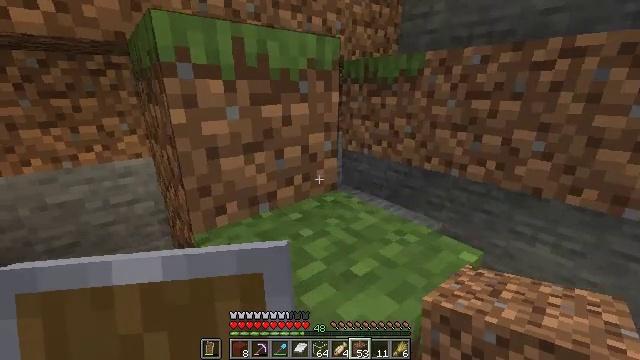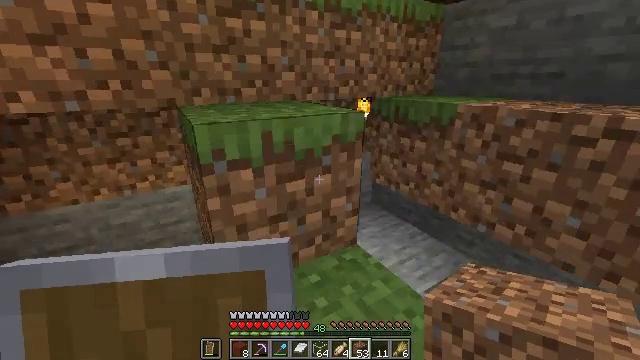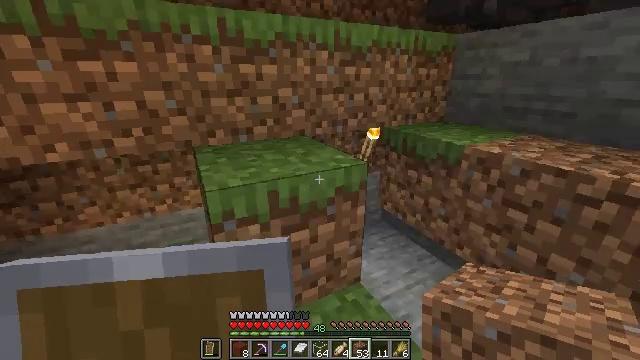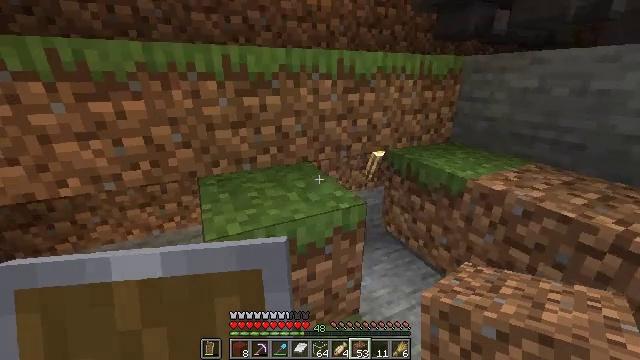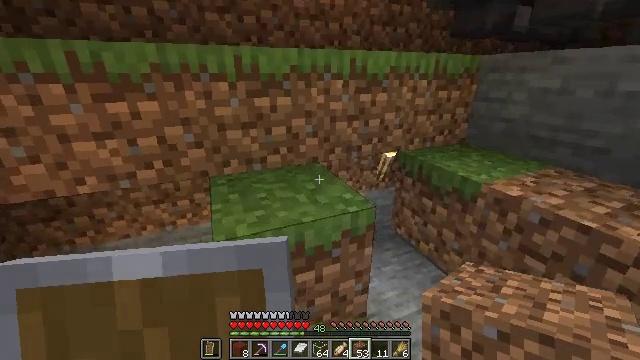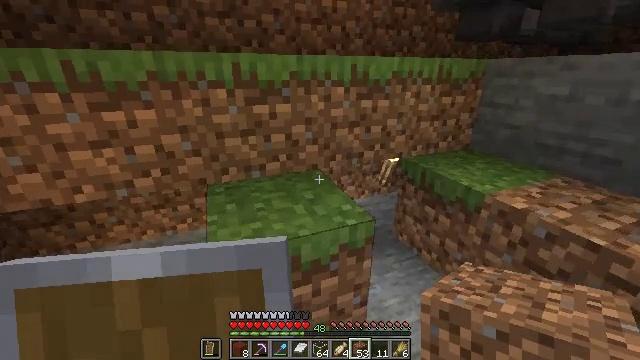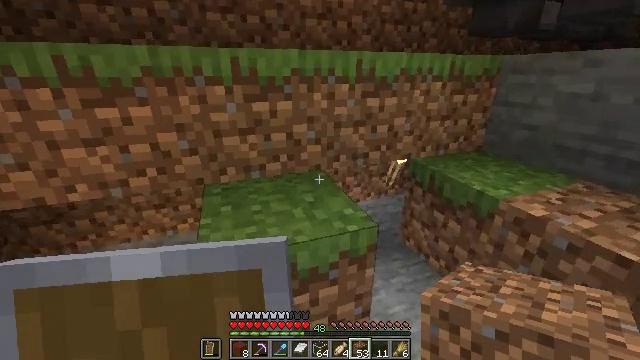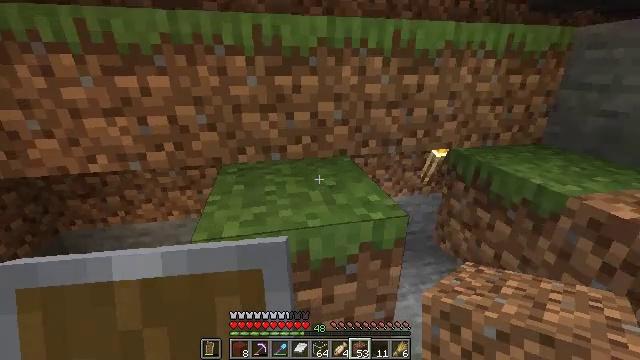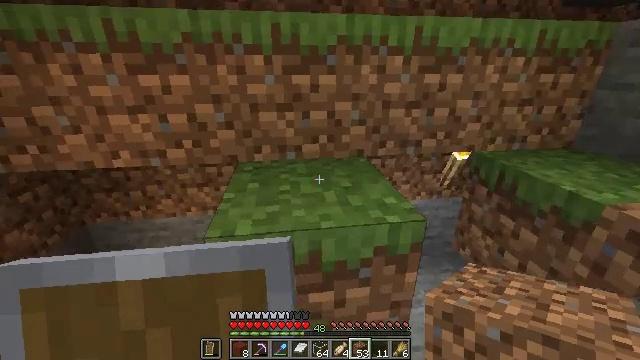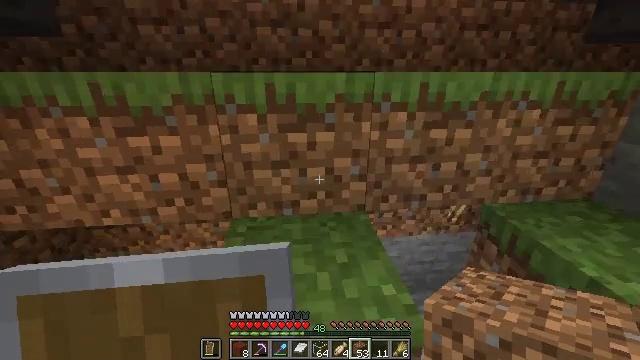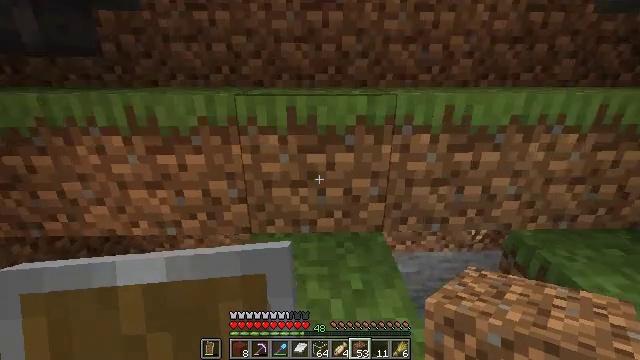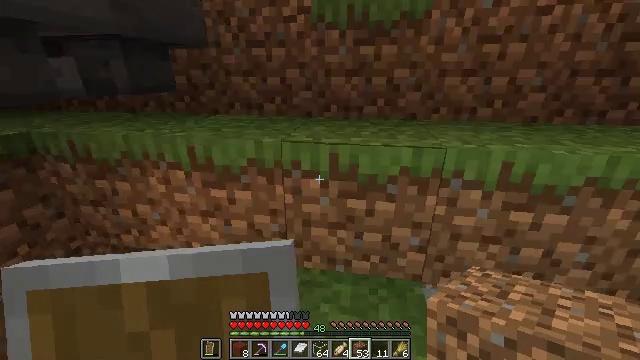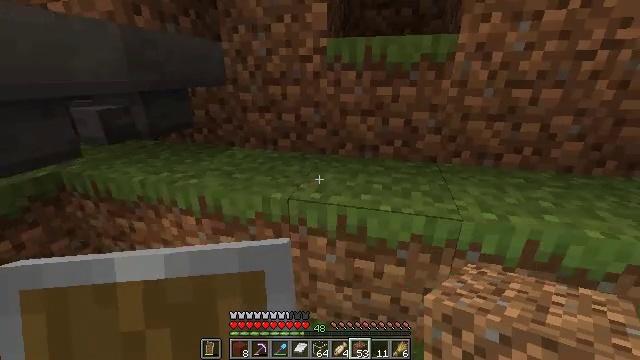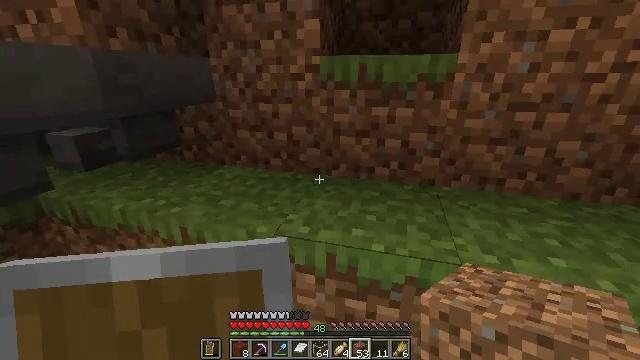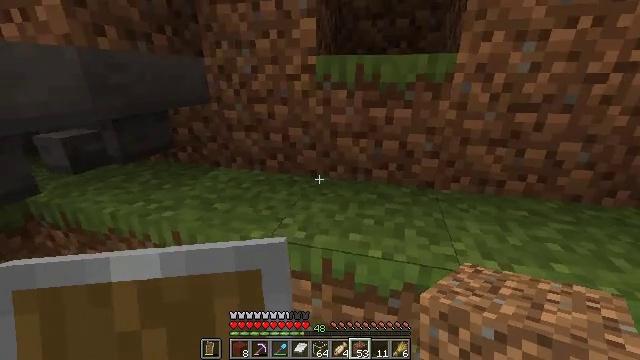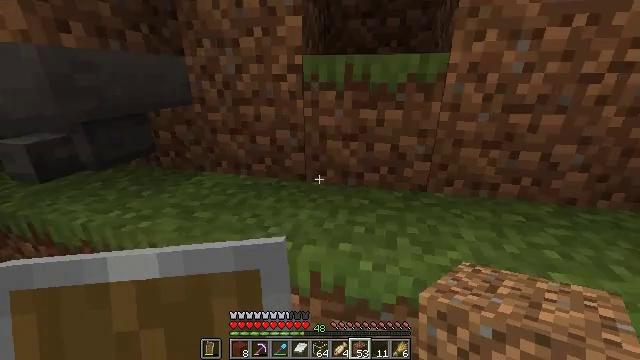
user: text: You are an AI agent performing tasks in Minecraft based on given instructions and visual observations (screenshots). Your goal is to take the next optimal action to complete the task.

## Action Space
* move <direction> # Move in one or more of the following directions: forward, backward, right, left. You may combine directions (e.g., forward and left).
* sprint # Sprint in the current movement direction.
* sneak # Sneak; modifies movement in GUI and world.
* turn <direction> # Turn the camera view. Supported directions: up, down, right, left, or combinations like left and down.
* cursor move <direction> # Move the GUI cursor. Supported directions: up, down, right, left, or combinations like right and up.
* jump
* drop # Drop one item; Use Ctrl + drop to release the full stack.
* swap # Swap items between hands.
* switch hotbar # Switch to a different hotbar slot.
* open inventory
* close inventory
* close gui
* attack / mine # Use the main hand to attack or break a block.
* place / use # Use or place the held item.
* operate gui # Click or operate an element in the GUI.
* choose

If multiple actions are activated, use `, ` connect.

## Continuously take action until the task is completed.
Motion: motion action
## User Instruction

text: Open a crafting table to craft magenta stained glass.
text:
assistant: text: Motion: move forward, turn left and down, jump
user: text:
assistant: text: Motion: move forward, turn left, jump
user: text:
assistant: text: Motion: move forward, turn left
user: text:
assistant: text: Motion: move forward, turn left
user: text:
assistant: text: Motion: move forward, turn left
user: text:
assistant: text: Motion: move forward, turn left
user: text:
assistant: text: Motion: move forward, turn left
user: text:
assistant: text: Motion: move forward, turn left
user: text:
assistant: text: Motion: move forward, turn left, jump
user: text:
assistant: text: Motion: move forward, turn left, jump
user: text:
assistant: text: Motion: move forward, turn left, jump
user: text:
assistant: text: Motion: move forward, turn left, jump
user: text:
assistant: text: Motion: move forward
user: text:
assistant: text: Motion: move forward
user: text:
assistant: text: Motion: move forward, turn right
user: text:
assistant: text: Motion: move forward
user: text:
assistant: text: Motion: move forward, turn right
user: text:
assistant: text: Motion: move forward, turn right, jump
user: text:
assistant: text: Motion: move forward, turn right, jump
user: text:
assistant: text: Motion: move forward, turn right, jump
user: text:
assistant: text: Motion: move forward, jump
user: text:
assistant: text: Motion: move forward, turn right
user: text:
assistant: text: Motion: move forward
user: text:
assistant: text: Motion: move forward
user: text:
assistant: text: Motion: move forward
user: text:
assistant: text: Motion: move forward, jump
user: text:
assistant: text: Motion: move forward, turn right, jump
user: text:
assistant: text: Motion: move forward, turn right, jump
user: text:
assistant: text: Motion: move forward, turn right, jump
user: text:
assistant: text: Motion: move forward, turn right